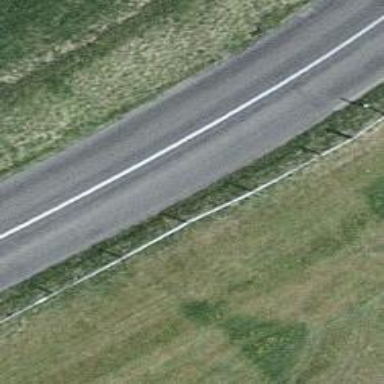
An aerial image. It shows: Tertiary road.